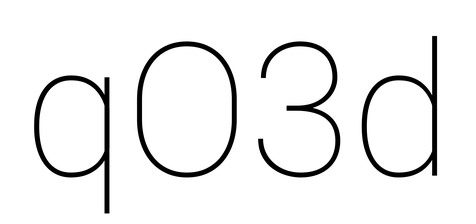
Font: Roboto_Thin